一年级 · 逻辑题
壸在热水瓶的右面，杯子在热水壸的左面。( )

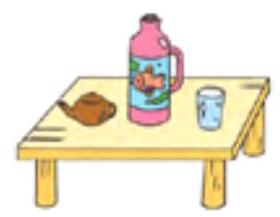
答案: \times$